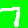
Digit: 7